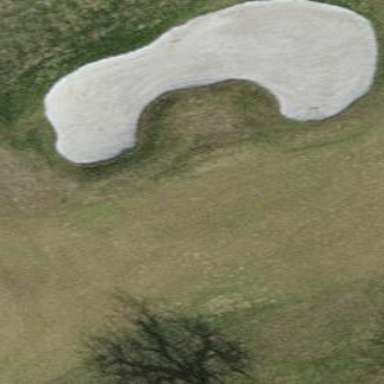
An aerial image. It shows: Golf bunker filled with natural sand.